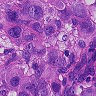
Metastatic tissue present: yes